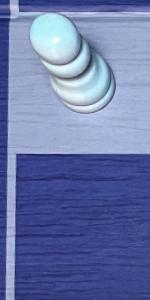
Label: Empty